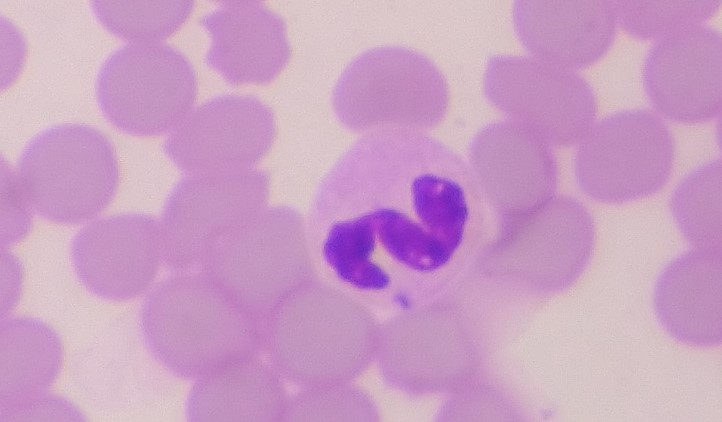
White blood cell type: Neutrophil